Question: I get the error with this line of code:

This is what 'getBackground()' looks like:
'''
public class MyClass {
...
private String background;
public String getBackground() {
return background;
}
...
}
'''
I've verified that 'Color.parseColor' takes a string. Why this is happening, and how I can make the compiler happy?
This doesn't stop the app from running, so perhaps this a static analyzer thing? I tried putting the return value from getBackground() in a local and checking that it was non-null and had 'length() >= 1', but that didn't appear to solve anything.
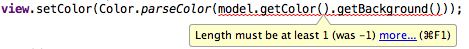
Answer: Looks pretty much like the issue with one of the static analyzer inspections. If you pass 'String' literal to the 'Color#parseColor(String)', e.g. 'Color.parseColor("#eee");' the issue disappears.
Looks like static analyzer isn't smart enough to infer that the value you pass in (which is return value of 'getBackground()') is non-null in all possible cases, thus it shows you that this value is 'null' or empty. If you're sure that color 'String' is non-null you can just suppress it like so:
'''
//noinspection ResourceType
view.setColor(Color.parseColor(model.getColor().getBackground()));
'''